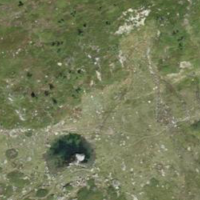
EUNIS habitat code: 23
Species observed at this site:
Saxifraga aizoides